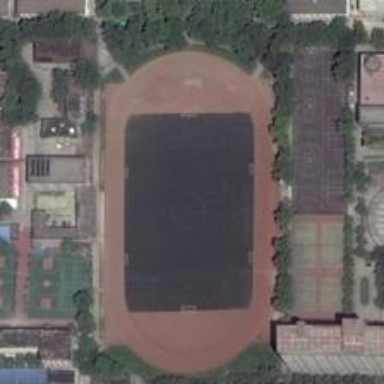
This exercise yard which is located in the community contains a football field with dark turf, several basketball and tennis courts .